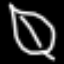
Label: leaf